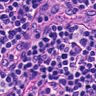
Metastatic tissue present: no